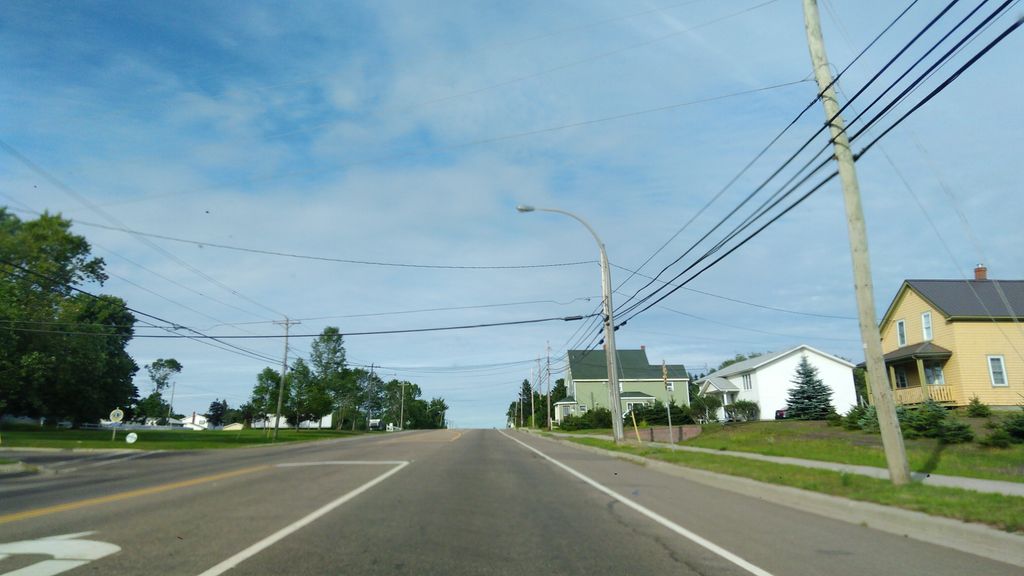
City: charlottetown